Question: I saw the answer for windows 8 here: <URL>
But this is what I see:
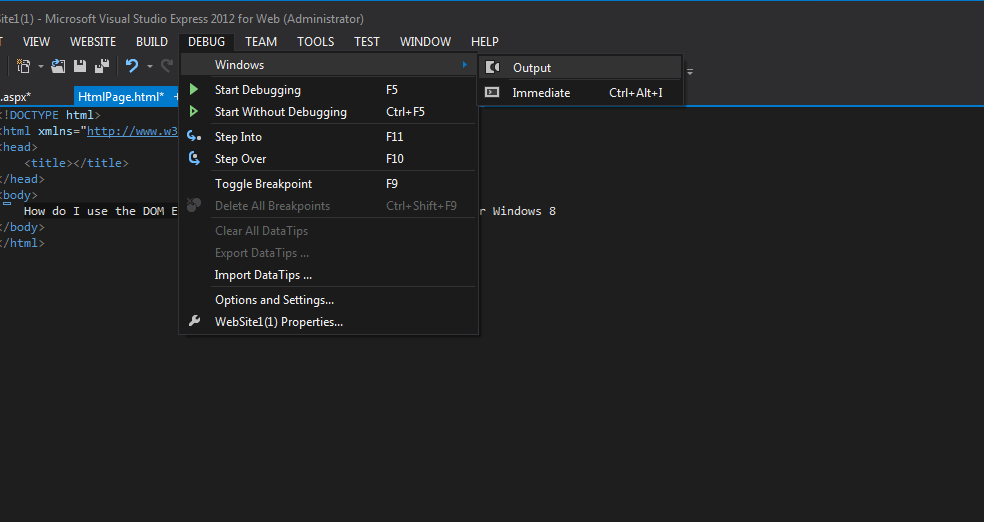
Answer: As far as I can tell, the DOM Explorer & JavaScript Console are only available in Visual Studio Express 2012 for Windows 8, not in the ones for Web or desktop. Don't know about the full blown versions.
-